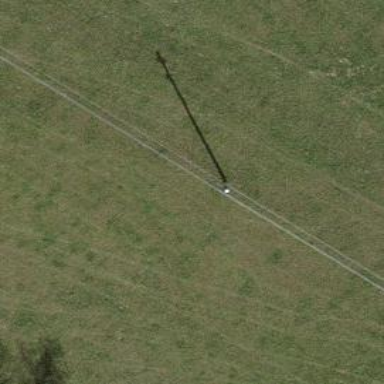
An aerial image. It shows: Minor power line.